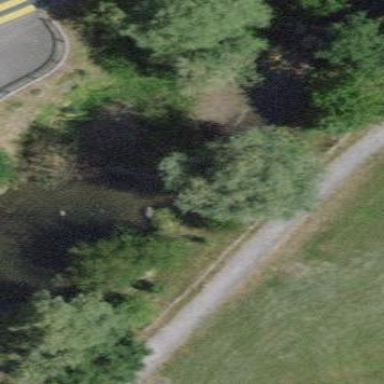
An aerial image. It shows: Pond surrounded by natural water.